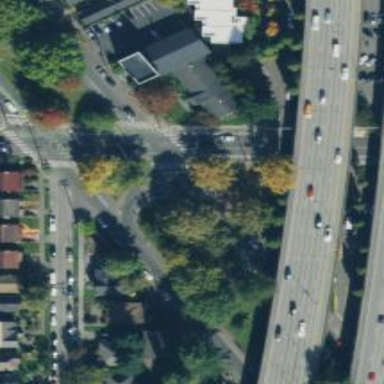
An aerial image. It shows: Traffic island located on footway.